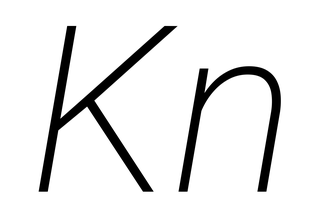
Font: Roboto-Italic_ExtraLight_Italic